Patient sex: M
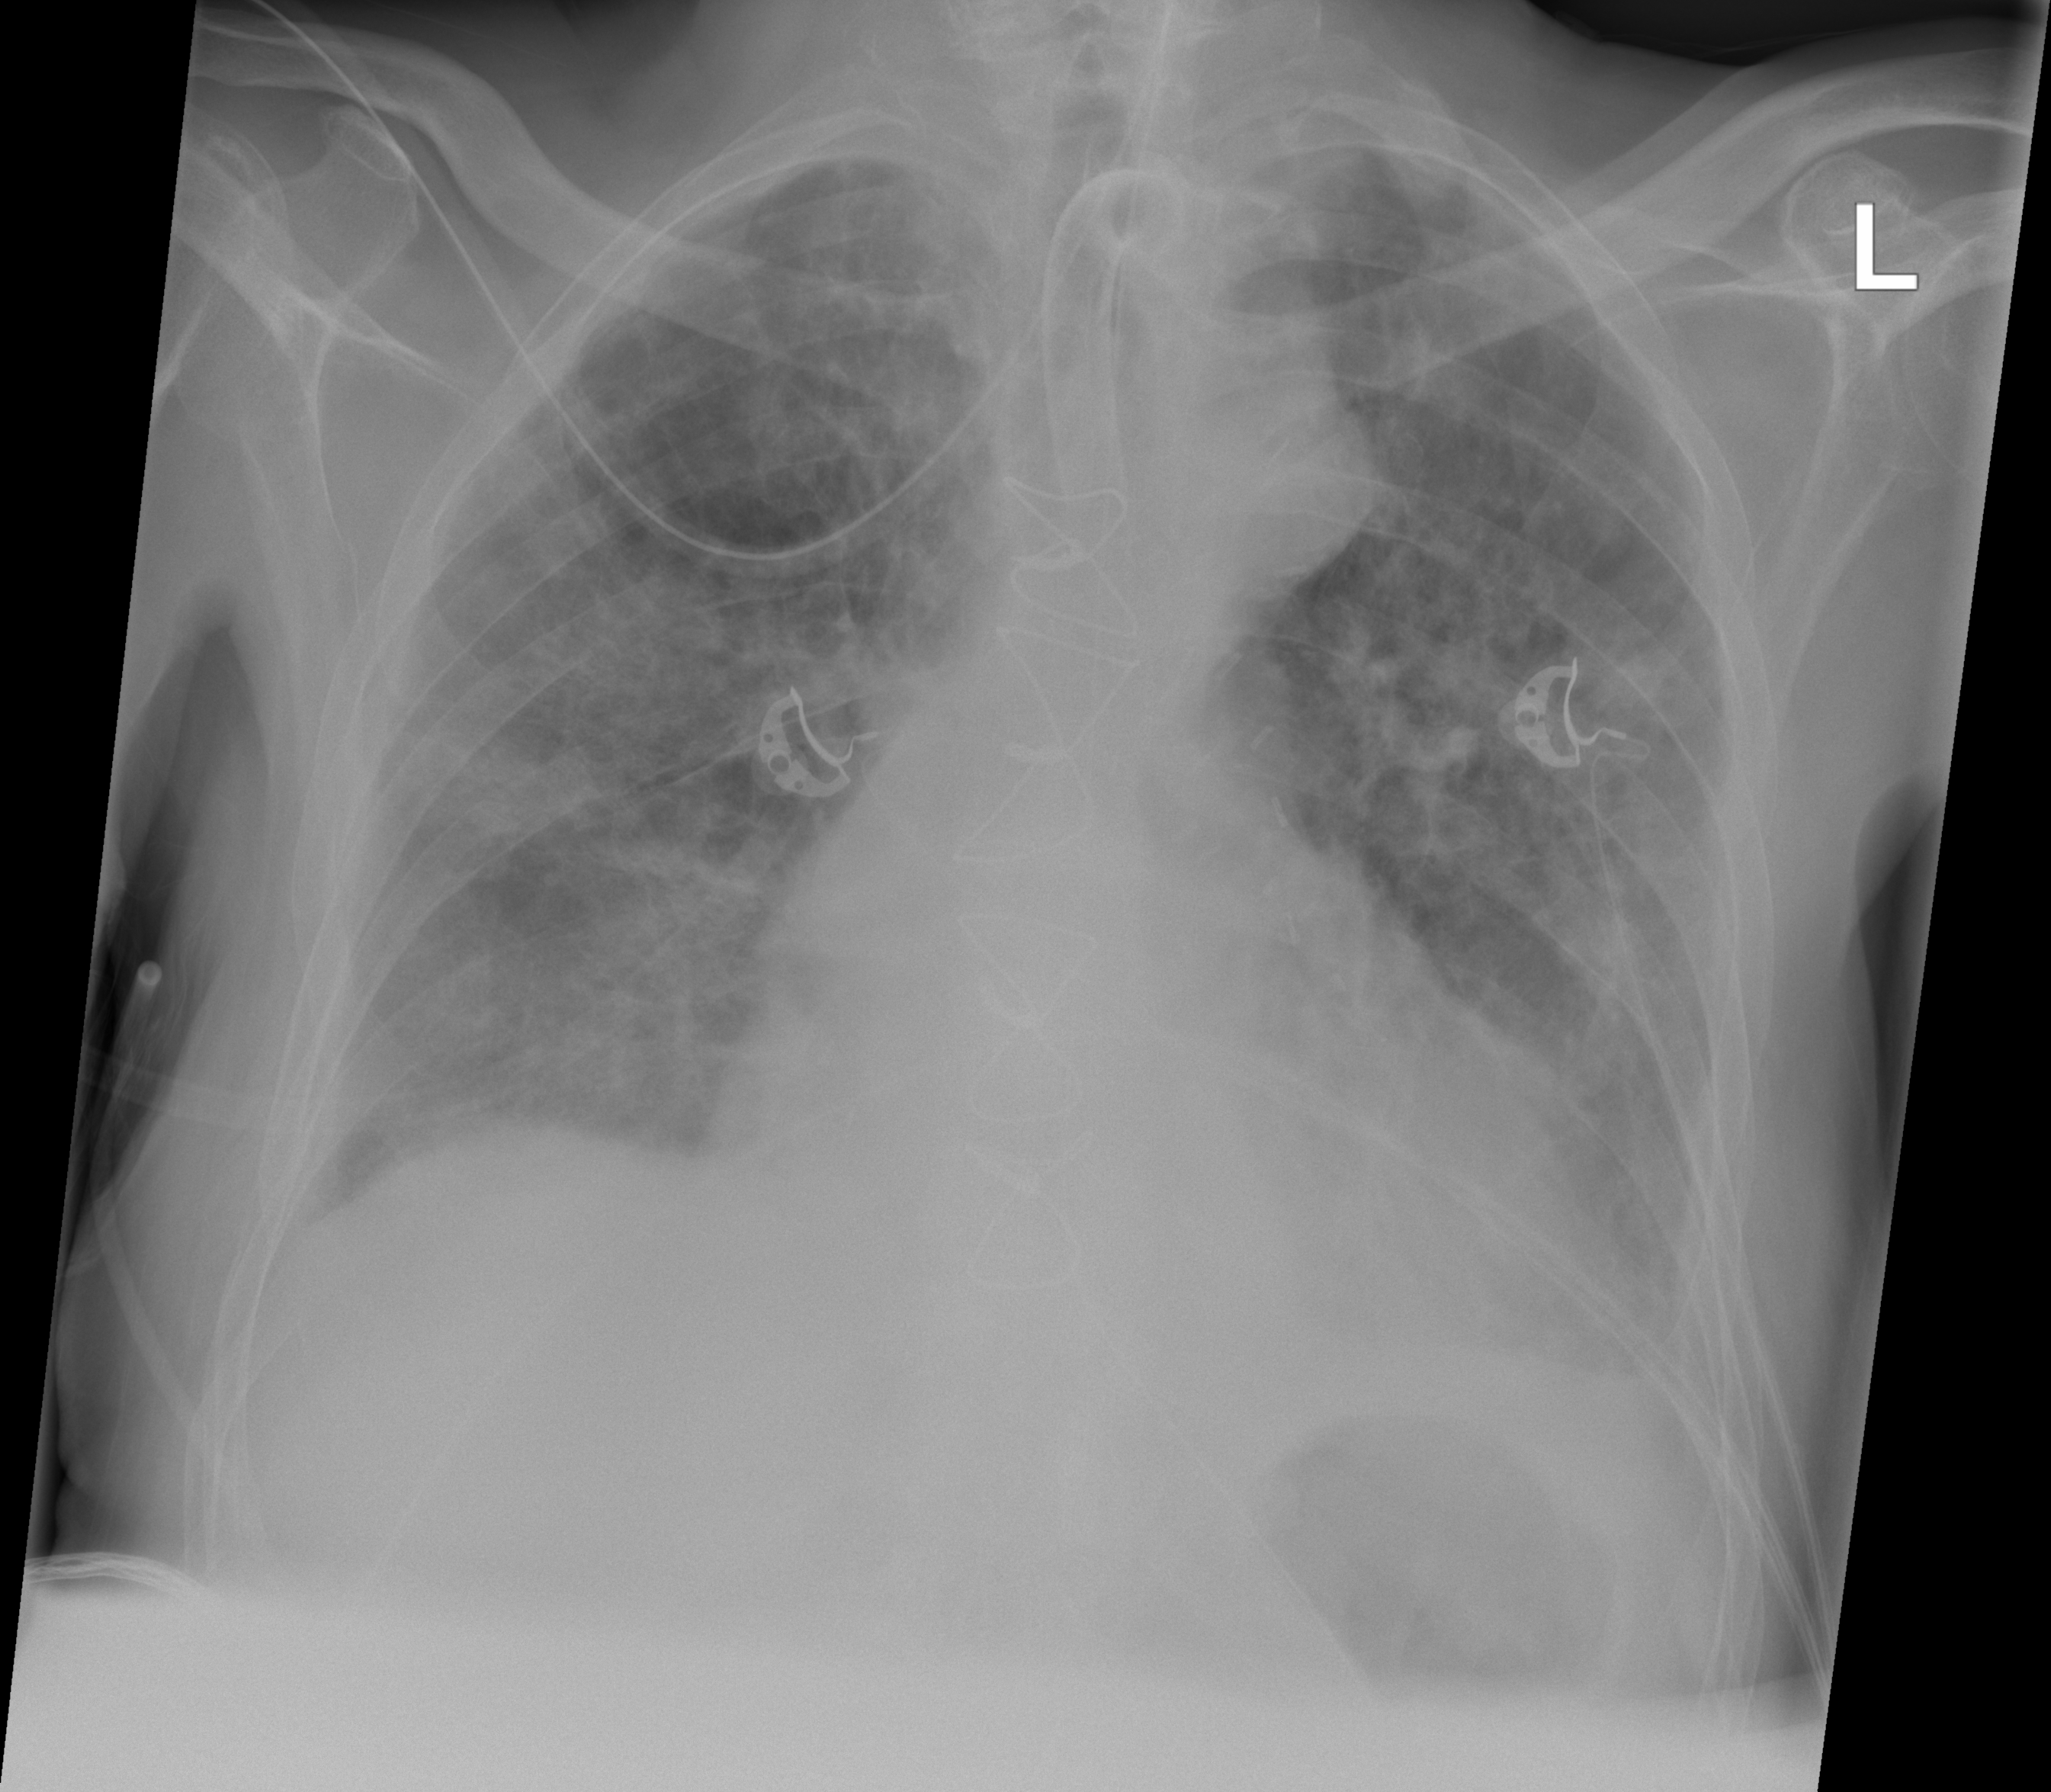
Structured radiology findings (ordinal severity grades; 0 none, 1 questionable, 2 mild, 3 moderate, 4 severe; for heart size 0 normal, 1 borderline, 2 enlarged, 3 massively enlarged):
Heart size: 2
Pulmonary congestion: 3
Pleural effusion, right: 0
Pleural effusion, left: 2
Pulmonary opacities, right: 3
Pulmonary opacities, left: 3
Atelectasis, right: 2
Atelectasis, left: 2